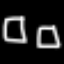
Label: square